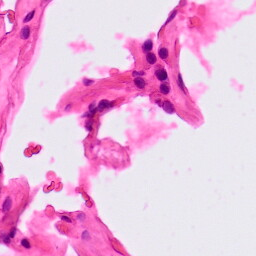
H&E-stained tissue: Lung